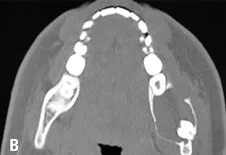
(B) Computed tomography, axial cut. It is possible to observe a cystic injury of uniloculated aspect with homogenous and hypodense density in relation to muscle tissues with extension of body to left ascending ramus with signals of rupture of alveolar cortical and displacement of tooth 38.
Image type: radiology (ct)